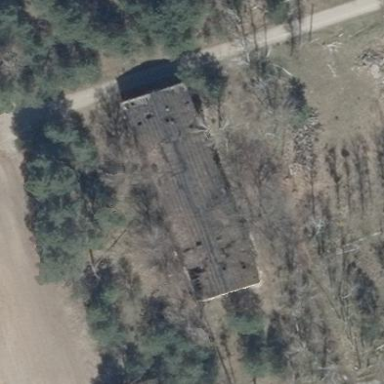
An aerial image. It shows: Ruins of building.